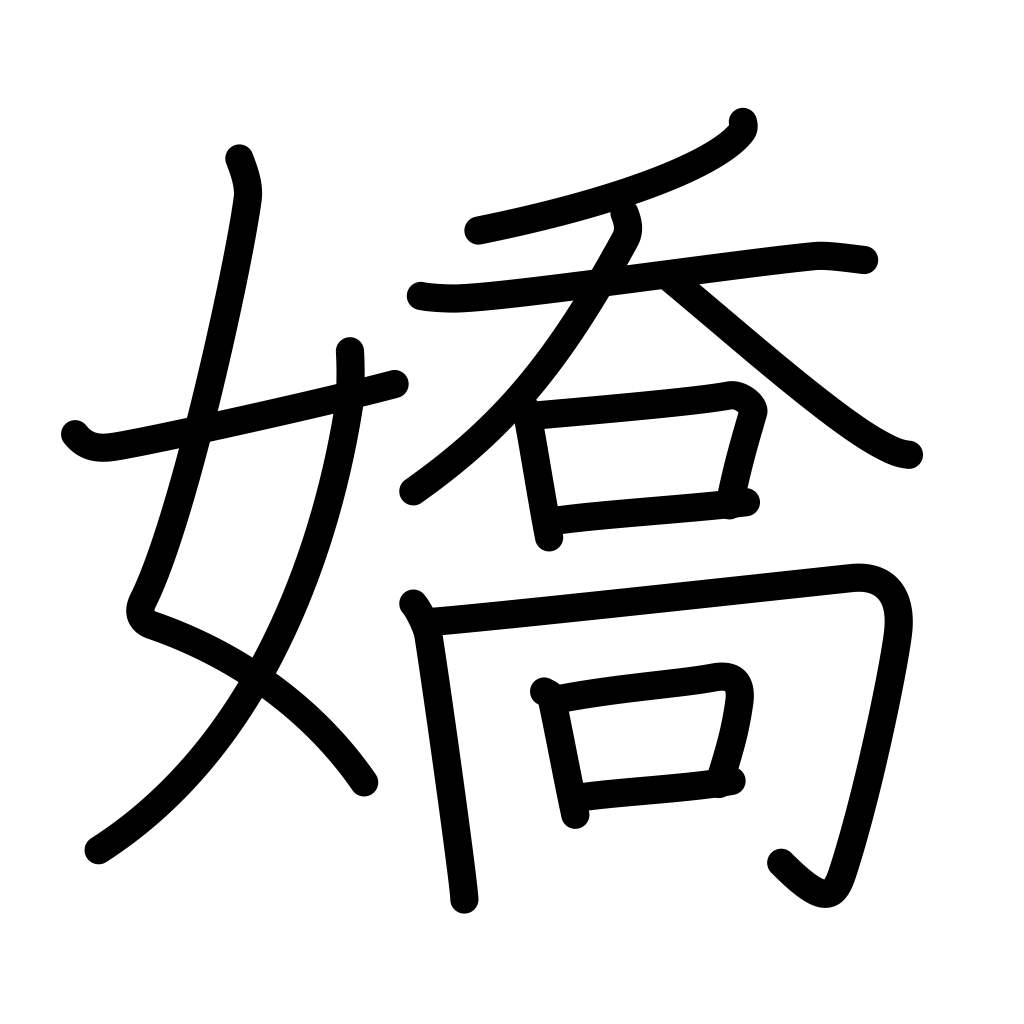
Meaning: attractive